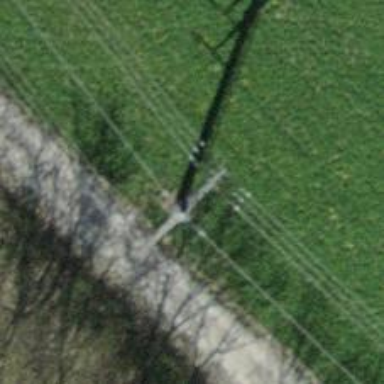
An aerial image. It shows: Concrete power pole.